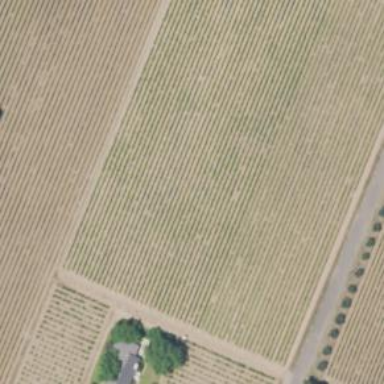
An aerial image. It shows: Vineyard with grape crops.